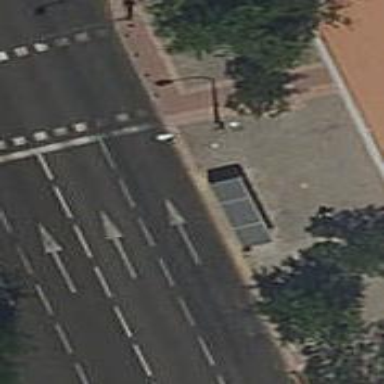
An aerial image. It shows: Bus stop with sheltered platform for public transport.